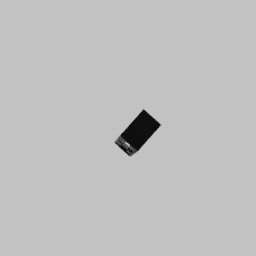
Label: electronics